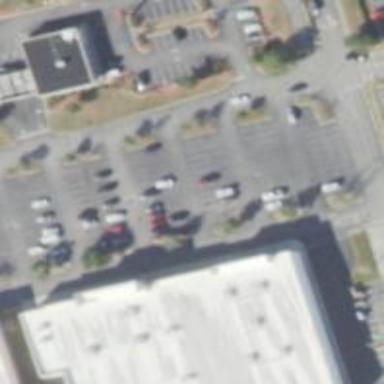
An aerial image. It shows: Parking space is available.